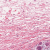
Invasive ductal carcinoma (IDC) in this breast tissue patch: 0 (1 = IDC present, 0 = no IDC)